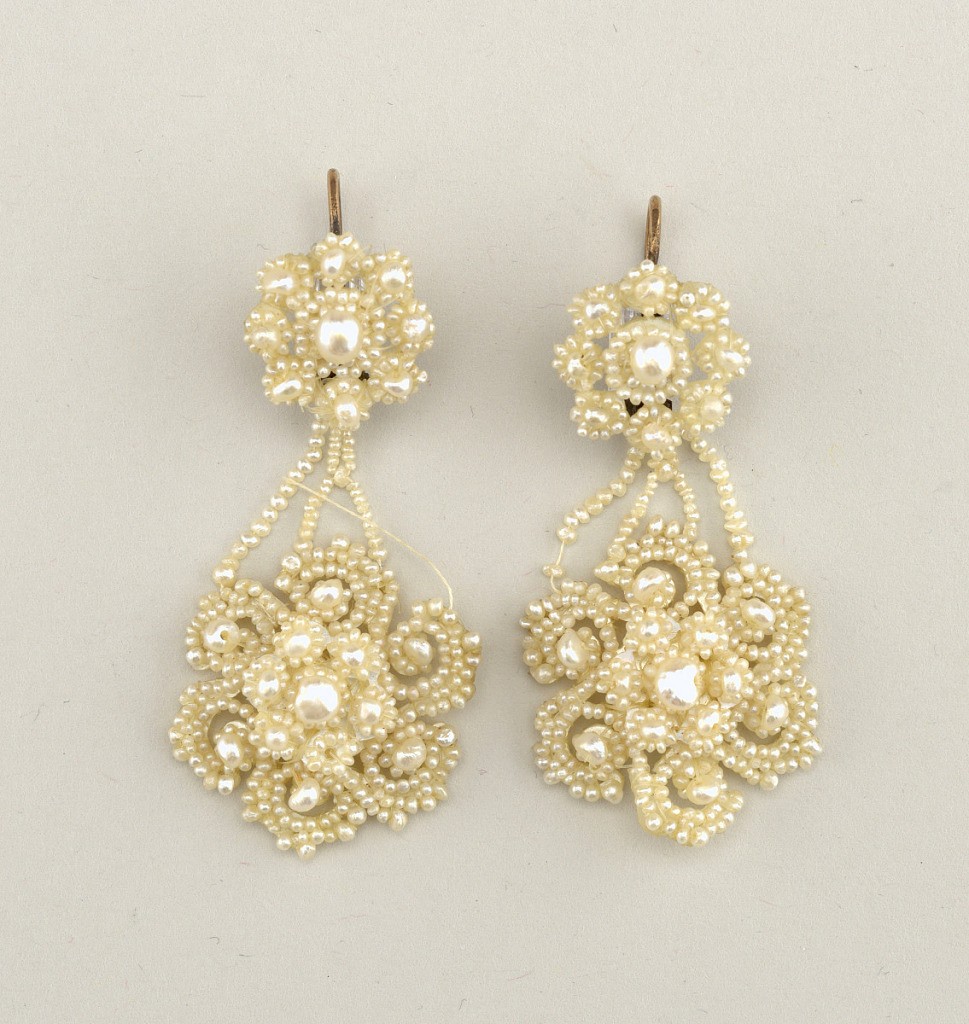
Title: Earrings
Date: ca. 1880
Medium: Seed pearls, metal
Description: -41a and b: Circular ornament of central pearl surrounded by eight pearl clusters; below, and attached by four strings of seed pearls, is an ornament of central pearl with six radiating scrolls.